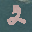
Label: 2